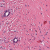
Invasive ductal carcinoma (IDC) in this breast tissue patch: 0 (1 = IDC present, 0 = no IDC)